Field crop: tomato
Growth stage: 2
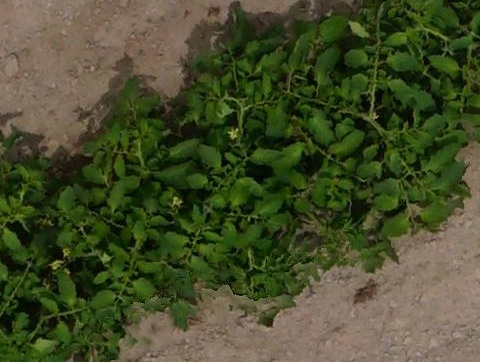
Species: tomato